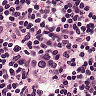
Metastatic tissue present: yes